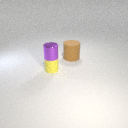
small yellow rubber cylinder below small purple metal cylinder